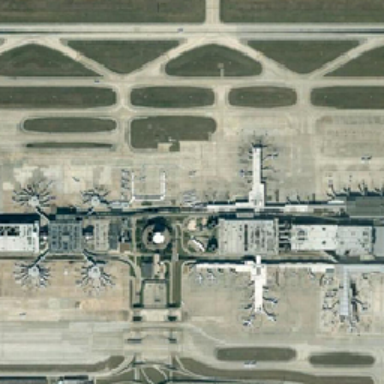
The strip shaped airport is next to runways and viaducts .